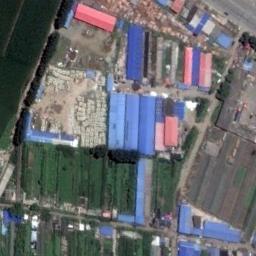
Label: industrial_area